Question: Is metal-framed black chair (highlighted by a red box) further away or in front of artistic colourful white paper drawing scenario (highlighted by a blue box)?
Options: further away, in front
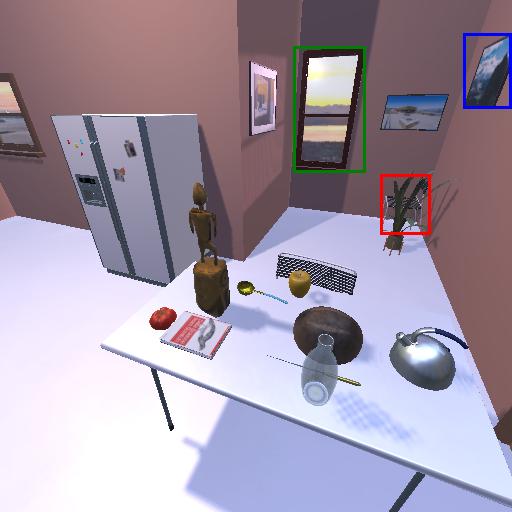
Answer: further away